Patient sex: F
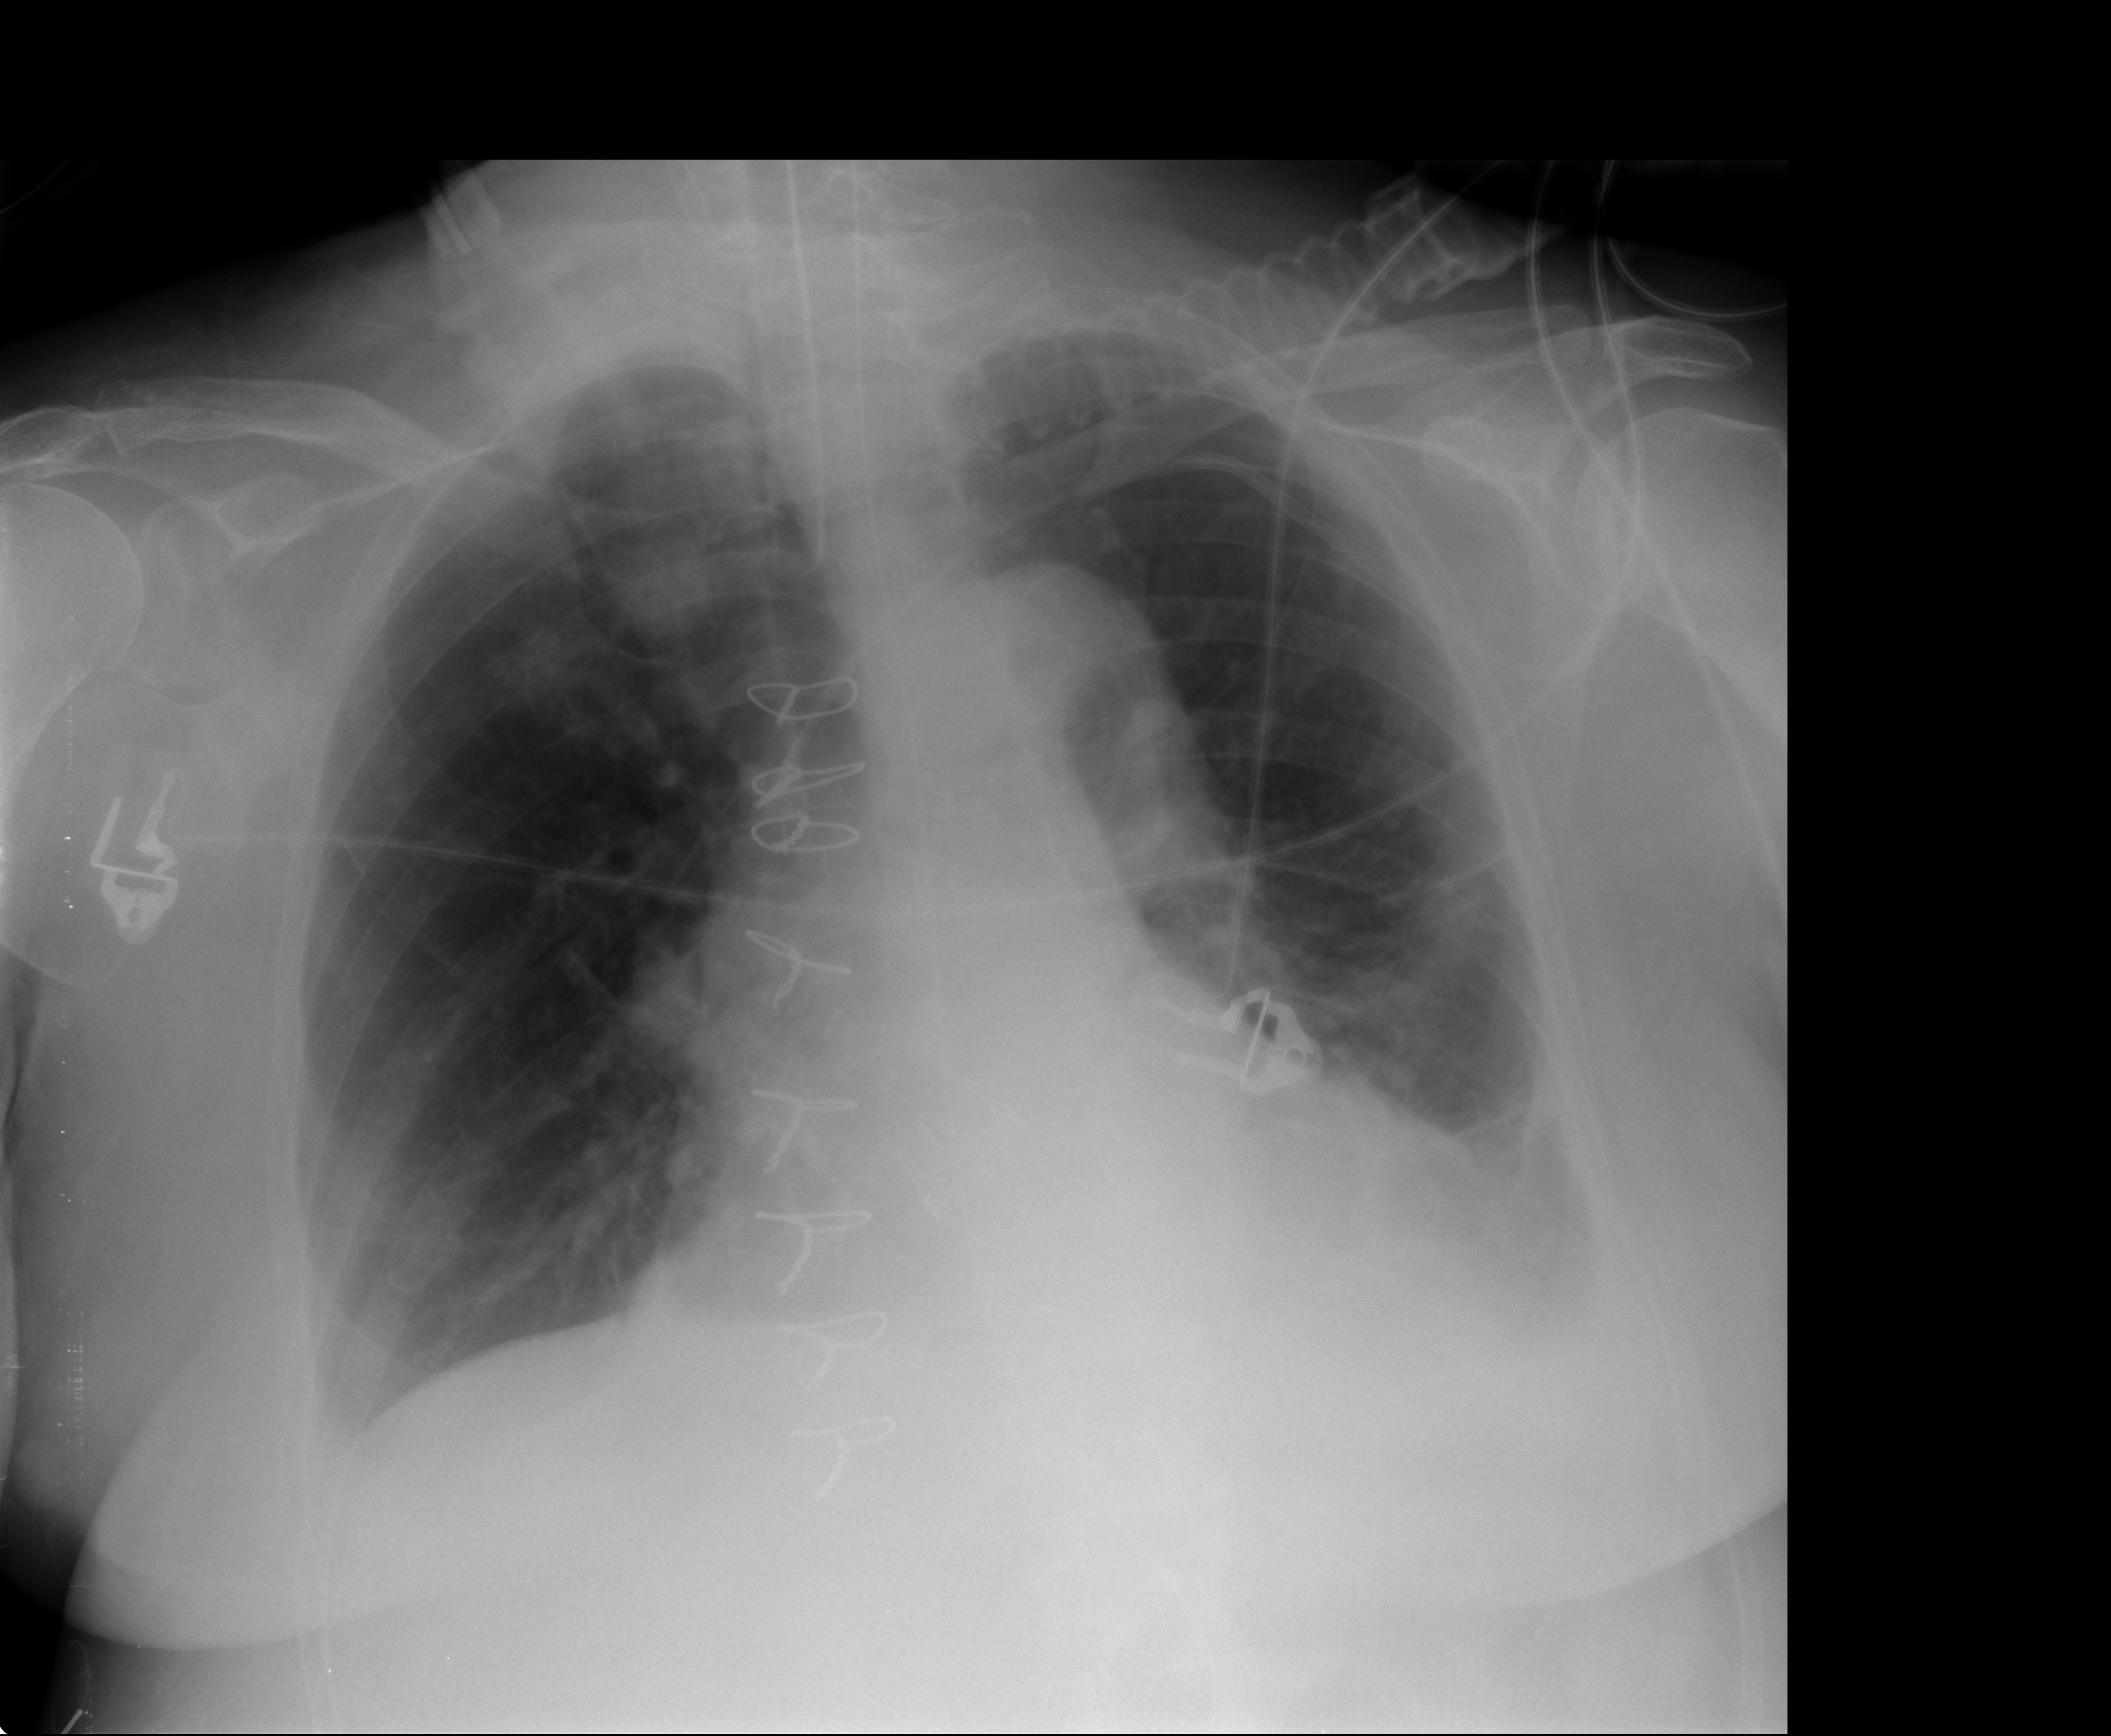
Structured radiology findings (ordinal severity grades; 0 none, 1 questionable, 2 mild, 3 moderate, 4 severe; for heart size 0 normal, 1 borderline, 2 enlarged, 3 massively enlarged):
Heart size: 2
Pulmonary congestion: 2
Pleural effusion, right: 1
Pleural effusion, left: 2
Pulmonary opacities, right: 0
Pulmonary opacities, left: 0
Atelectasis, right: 1
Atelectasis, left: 2